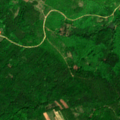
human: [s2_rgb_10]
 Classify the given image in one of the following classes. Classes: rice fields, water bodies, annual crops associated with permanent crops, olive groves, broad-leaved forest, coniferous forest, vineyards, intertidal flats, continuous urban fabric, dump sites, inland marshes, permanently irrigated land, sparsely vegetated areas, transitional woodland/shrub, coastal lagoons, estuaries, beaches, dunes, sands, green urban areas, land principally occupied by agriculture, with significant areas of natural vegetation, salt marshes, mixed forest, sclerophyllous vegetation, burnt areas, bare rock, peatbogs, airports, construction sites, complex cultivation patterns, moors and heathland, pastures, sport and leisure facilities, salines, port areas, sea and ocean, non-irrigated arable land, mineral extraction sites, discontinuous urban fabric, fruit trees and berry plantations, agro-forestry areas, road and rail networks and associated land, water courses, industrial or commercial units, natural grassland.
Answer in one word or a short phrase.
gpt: land principally occupied by agriculture, with significant areas of natural vegetation, broad-leaved forest, transitional woodland/shrub